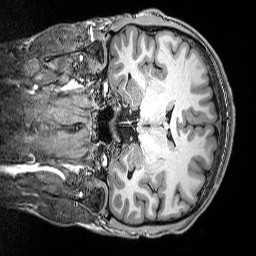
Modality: T1w
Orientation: coronal
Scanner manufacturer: siemens
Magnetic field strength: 3 T
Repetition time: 2.5 s
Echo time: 0.00343 s